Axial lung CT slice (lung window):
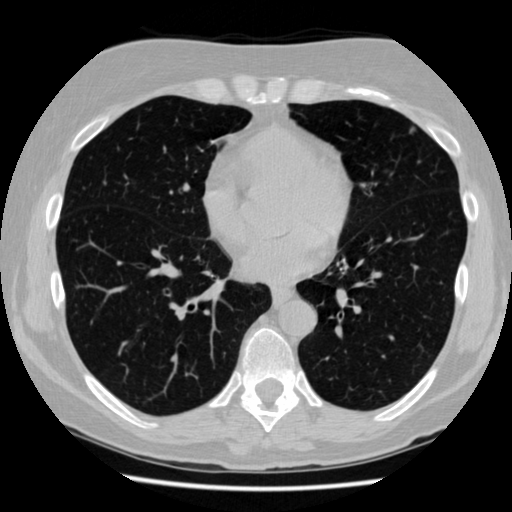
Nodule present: yes
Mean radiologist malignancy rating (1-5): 2